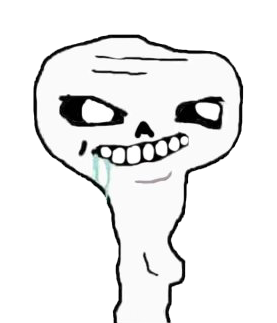
Label: 5_Brainlet